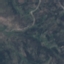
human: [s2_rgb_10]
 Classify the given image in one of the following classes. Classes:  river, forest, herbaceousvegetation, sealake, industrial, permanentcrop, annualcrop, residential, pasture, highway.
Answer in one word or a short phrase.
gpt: HerbaceousVegetation